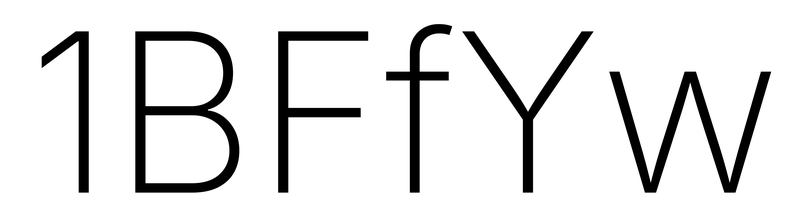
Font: Inter_ExtraLight